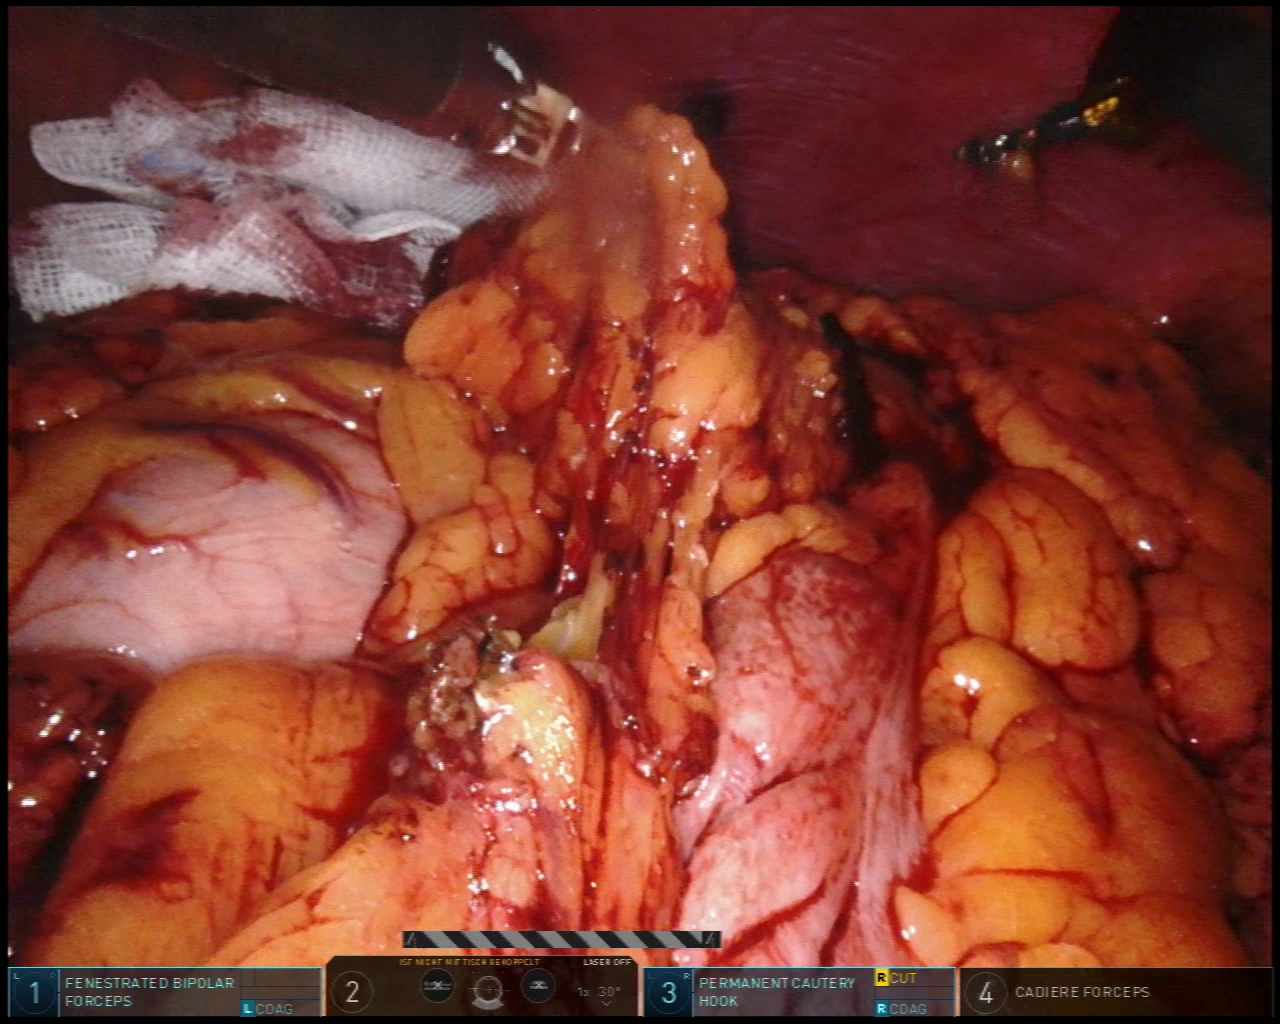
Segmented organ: stomach
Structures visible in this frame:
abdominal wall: yes
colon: yes
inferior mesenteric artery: no
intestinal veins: no
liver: no
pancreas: no
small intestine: no
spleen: no
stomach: yes
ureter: no
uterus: no
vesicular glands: no